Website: bh-photo
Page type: payment
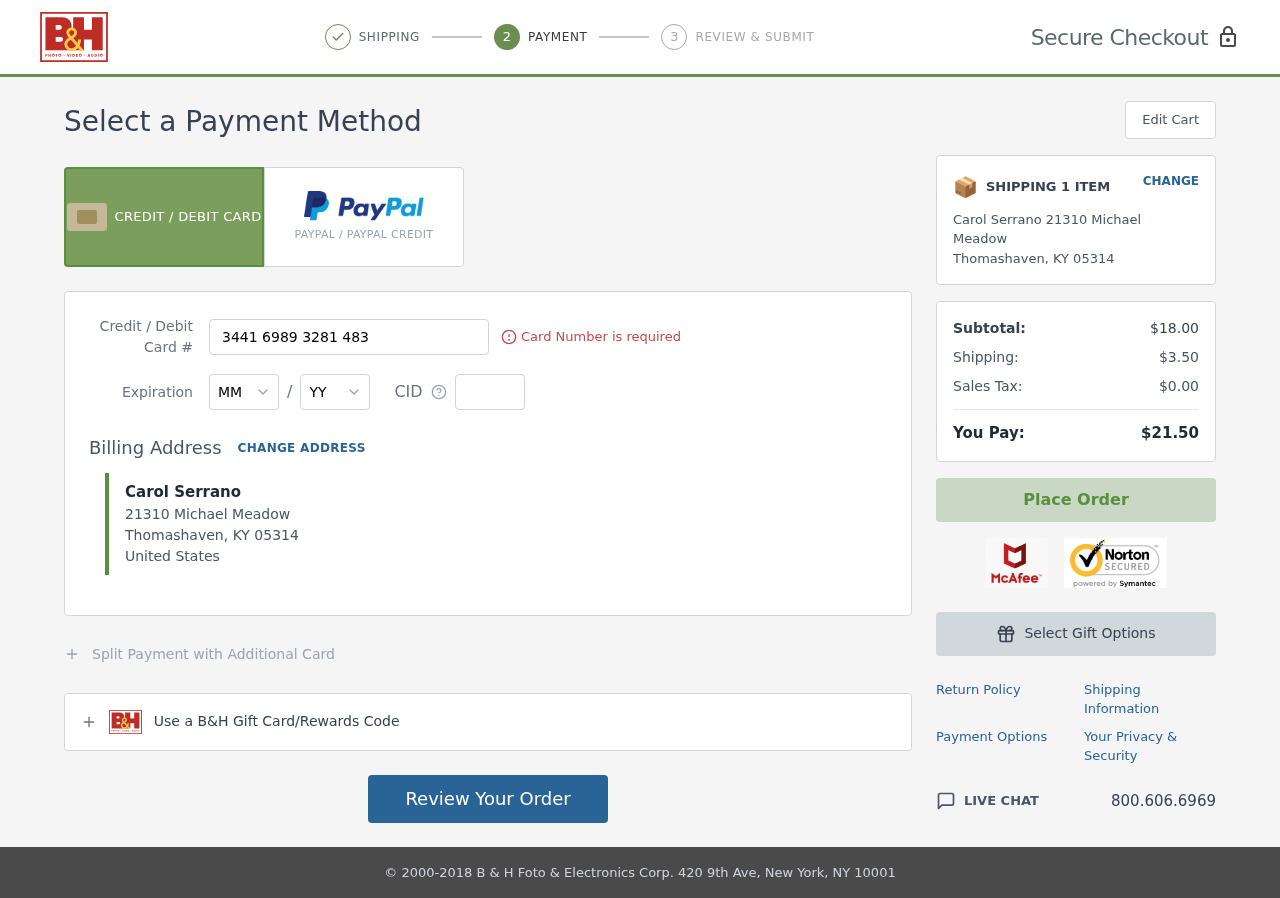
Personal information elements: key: PII_CARD_CVV
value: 0482
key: PII_CARD_EXPIRY_MONTH
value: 08
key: PII_CARD_EXPIRY_YEAR
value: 30
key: PII_CARD_NUMBER
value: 3441 6989 3281 483
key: PII_CITY
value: Thomashaven
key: PII_COUNTRY
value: United States
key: PII_FULLNAME
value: Carol Serrano
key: PII_POSTCODE
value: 05314
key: PII_STATE_ABBR
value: KY
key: PII_STREET
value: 21310 Michael Meadow
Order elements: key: ORDER_NUM_ITEMS
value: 1
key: ORDER_SUBTOTAL
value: $18.00
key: ORDER_SHIPPING_COST
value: $3.50
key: ORDER_TAX
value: $0.00
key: ORDER_TOTAL
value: $21.50